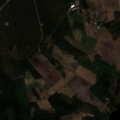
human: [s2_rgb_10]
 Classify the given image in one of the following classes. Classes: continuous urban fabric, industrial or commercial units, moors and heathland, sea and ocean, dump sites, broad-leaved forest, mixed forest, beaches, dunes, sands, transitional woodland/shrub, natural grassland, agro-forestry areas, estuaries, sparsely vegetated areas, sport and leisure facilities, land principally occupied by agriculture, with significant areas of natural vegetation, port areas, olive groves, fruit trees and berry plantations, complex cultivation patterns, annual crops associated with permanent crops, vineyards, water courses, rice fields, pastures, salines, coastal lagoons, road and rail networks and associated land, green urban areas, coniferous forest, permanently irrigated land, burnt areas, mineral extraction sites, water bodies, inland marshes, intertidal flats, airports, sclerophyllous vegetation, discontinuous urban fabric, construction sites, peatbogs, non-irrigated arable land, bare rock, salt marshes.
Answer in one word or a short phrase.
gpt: non-irrigated arable land, land principally occupied by agriculture, with significant areas of natural vegetation, coniferous forest, mixed forest, water bodies